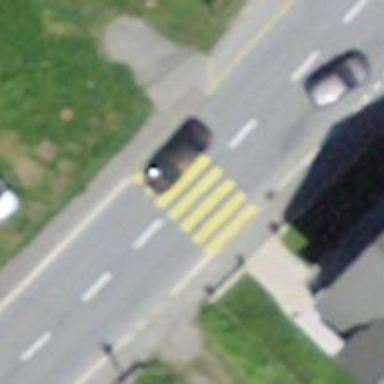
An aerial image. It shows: Uncontrolled zebra crossing on the road.